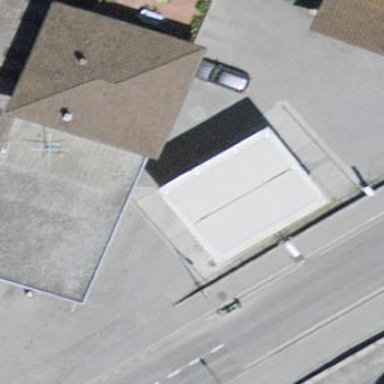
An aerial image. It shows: Fuel station.